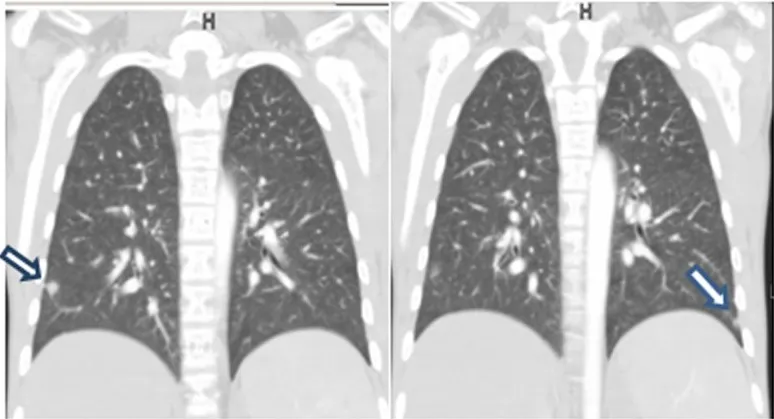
Coronal CT images showing AVM on right and left side (arrow).
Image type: radiology (ct)